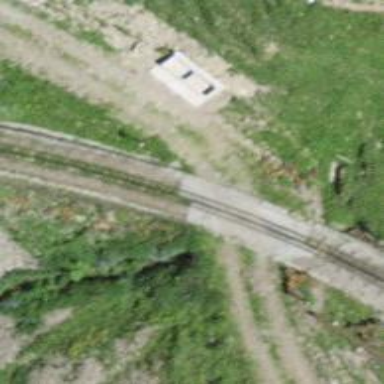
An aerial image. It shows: Railway level crossing.